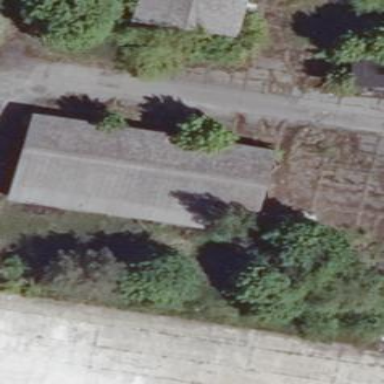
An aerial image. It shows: Building with gabled roof that is colored grey.